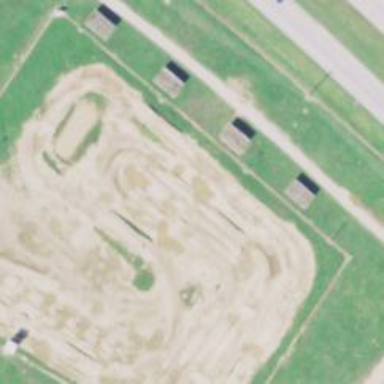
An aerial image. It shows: Motocross raceway for off-road sports.